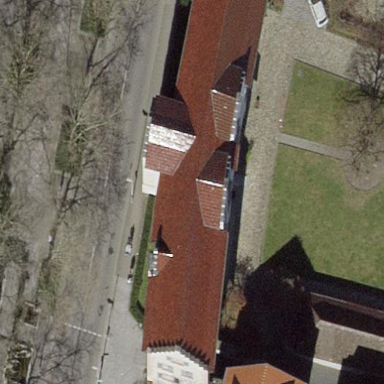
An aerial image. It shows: Service building.